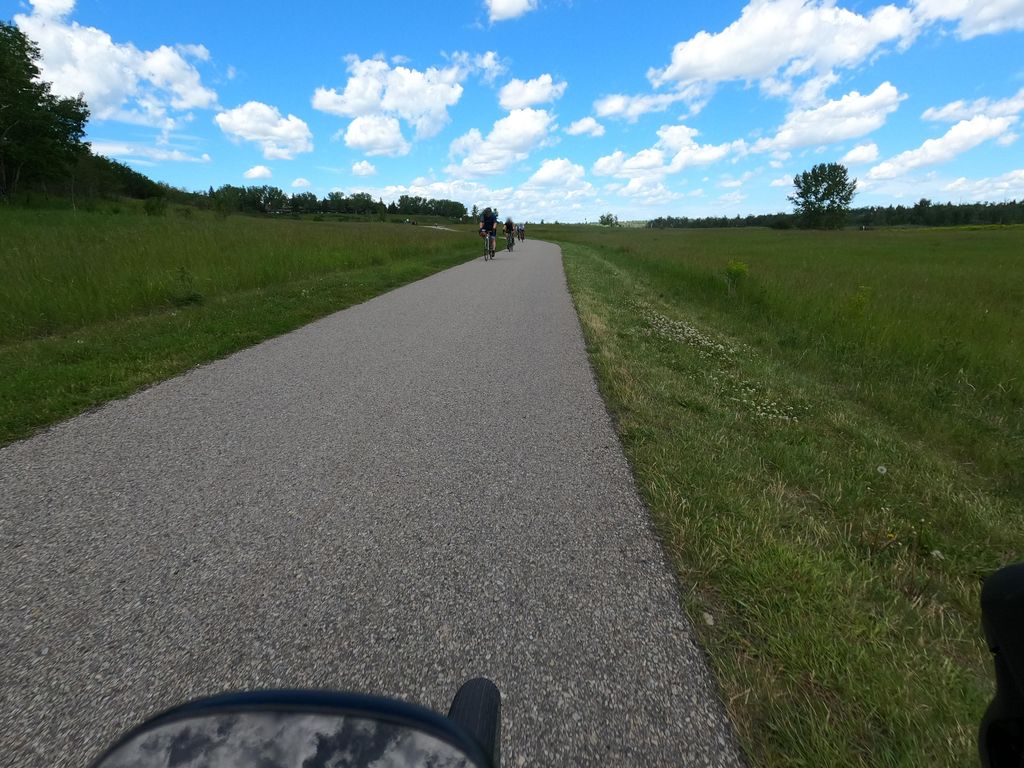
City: calgary